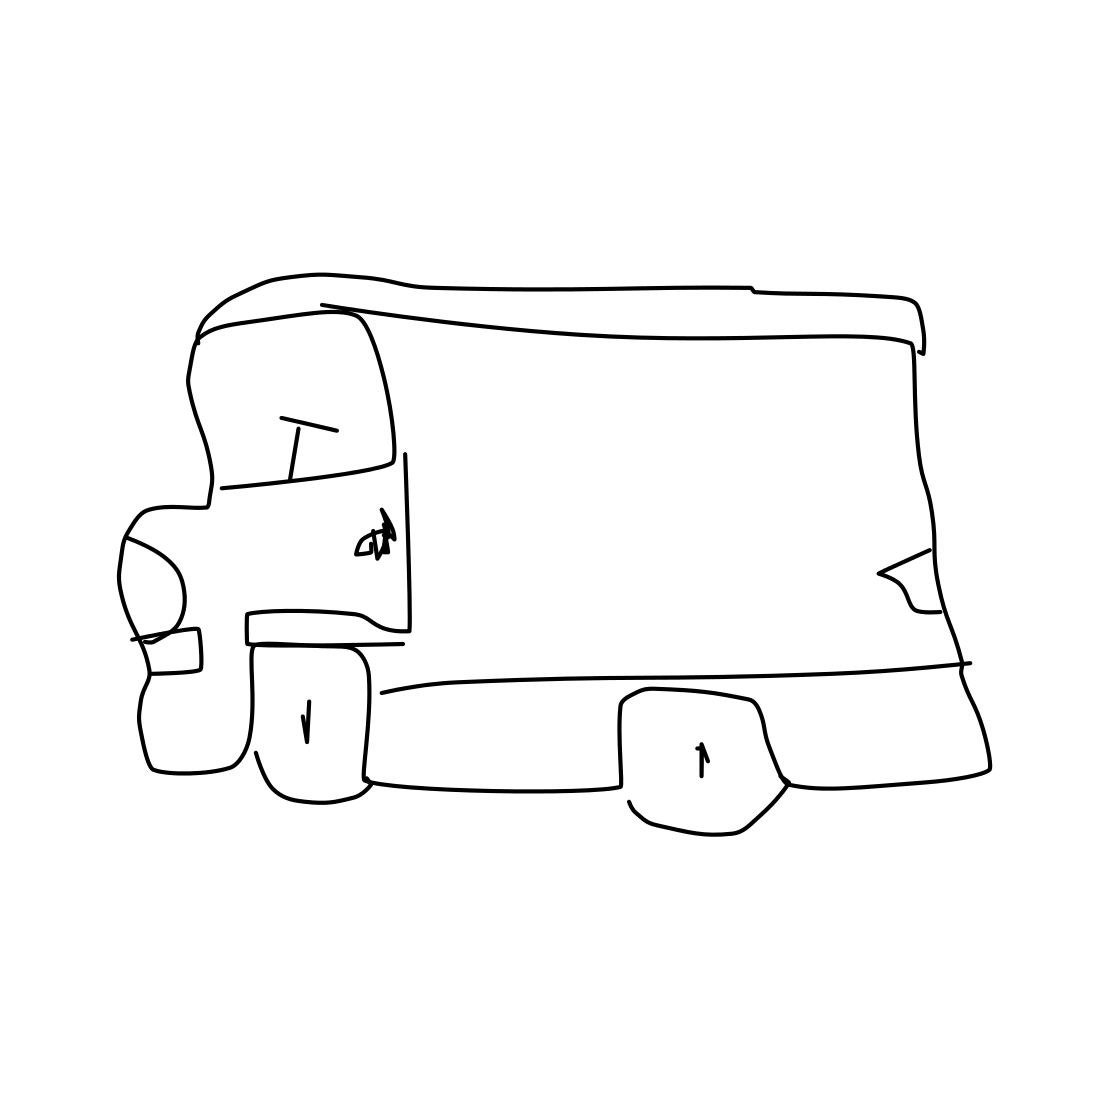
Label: truck